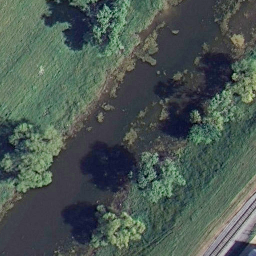
Label: river